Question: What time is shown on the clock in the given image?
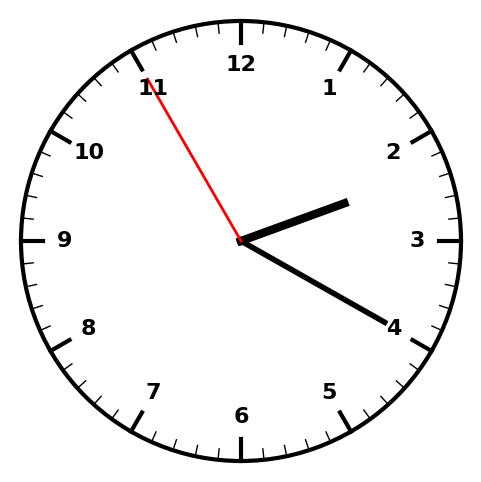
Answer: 02:19:55